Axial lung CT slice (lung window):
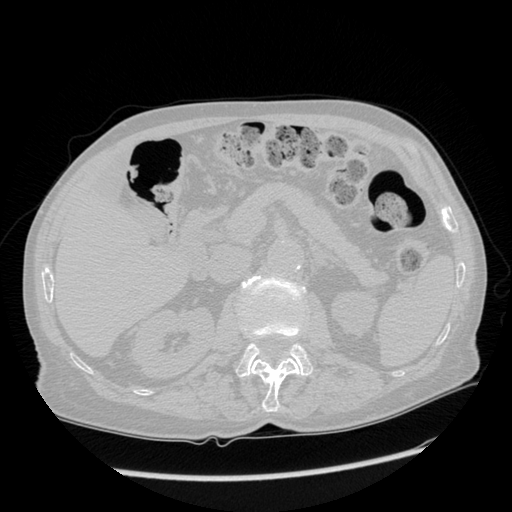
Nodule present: no